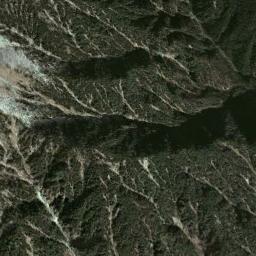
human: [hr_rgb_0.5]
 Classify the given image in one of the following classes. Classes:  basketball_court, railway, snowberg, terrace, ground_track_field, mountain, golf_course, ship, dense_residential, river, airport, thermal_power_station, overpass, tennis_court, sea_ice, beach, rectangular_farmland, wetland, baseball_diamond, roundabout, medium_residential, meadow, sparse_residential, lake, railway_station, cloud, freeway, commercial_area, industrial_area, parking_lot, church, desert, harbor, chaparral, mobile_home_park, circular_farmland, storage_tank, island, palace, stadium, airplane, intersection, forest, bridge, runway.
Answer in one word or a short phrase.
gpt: mountain